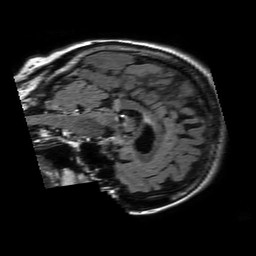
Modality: FLAIR
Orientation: sagittal
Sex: female
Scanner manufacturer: philips
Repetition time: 11 s
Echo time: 0.125 s